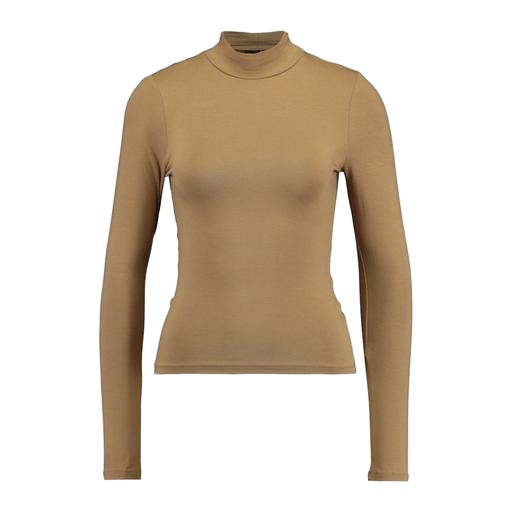
high-neck top, beige colored long sleeve, high-neck ribbed-jersey t-shirt, white background